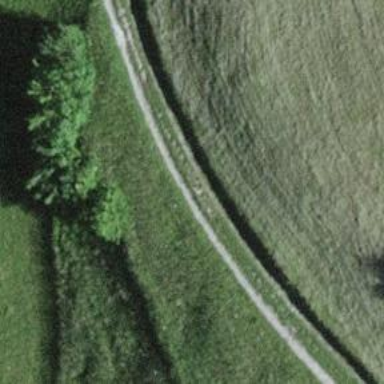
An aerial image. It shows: Path.